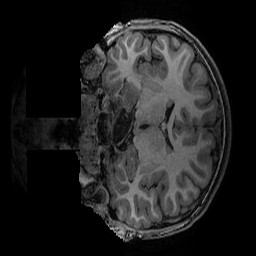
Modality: T1w
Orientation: coronal
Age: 12
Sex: male
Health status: ill
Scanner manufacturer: ge
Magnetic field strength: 3 T
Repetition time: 0.007664 s
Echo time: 0.00342 s